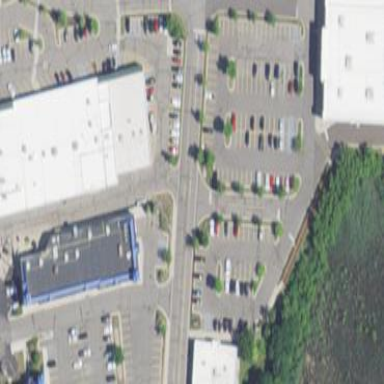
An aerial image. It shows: Retail building.